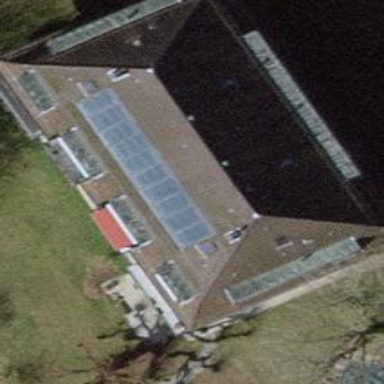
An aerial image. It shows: Building with pyramidal-shaped roof.